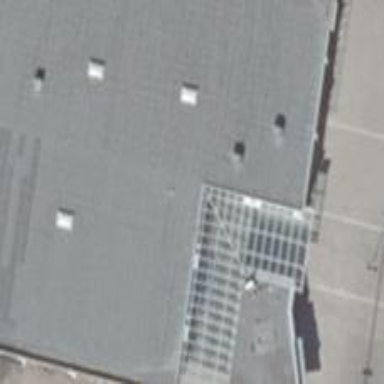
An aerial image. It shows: View of roof of building.